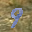
Label: 9